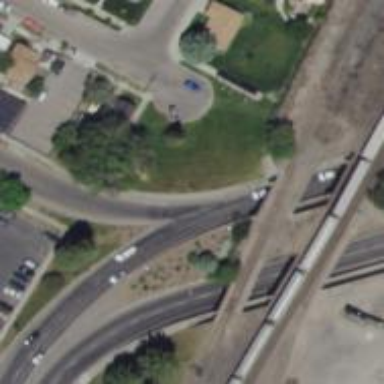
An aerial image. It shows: Separate sidewalk along trunk link highway.